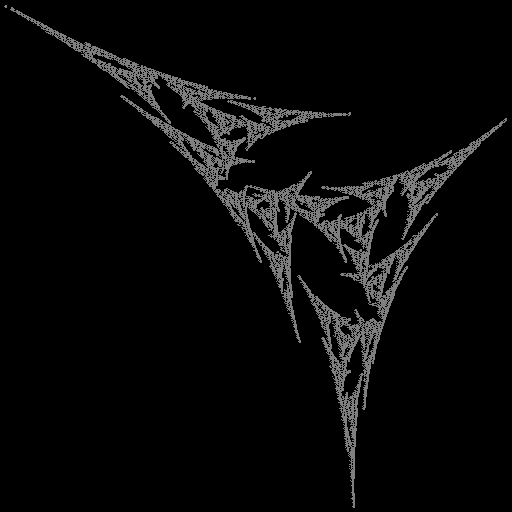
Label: snowcap